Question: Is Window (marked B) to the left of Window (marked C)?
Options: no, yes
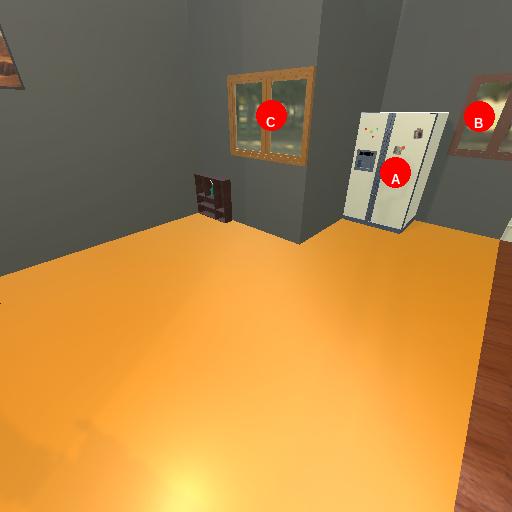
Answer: no